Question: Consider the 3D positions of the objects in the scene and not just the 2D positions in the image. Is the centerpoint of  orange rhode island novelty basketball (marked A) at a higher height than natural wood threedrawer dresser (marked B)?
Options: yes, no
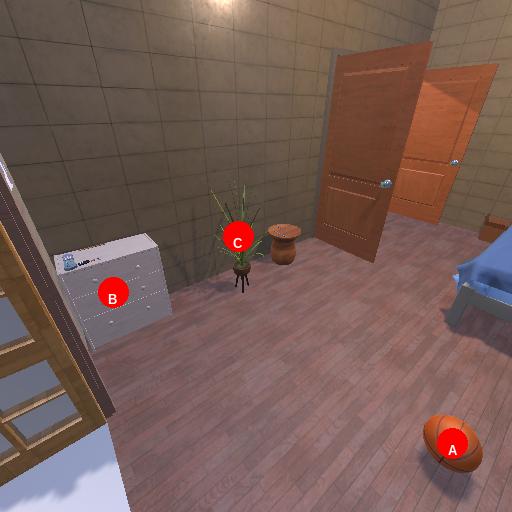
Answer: yes